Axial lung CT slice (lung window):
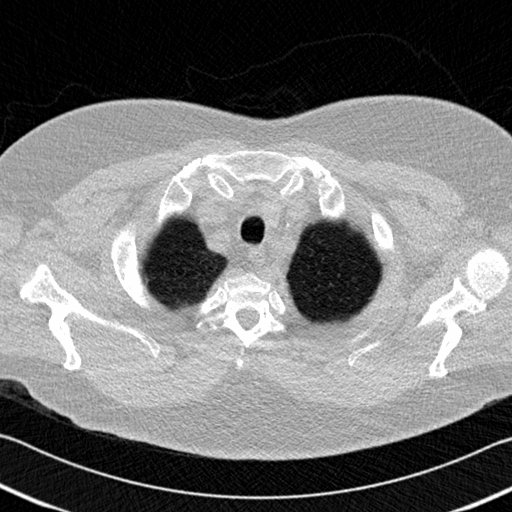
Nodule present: no